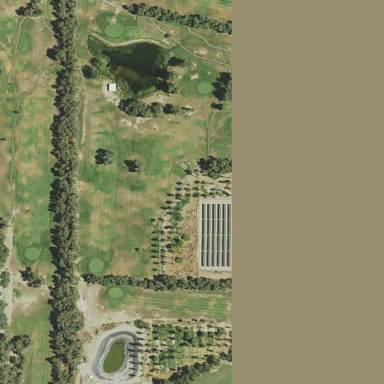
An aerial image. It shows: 18-hole golf course.